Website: crate-barrel
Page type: billing-address
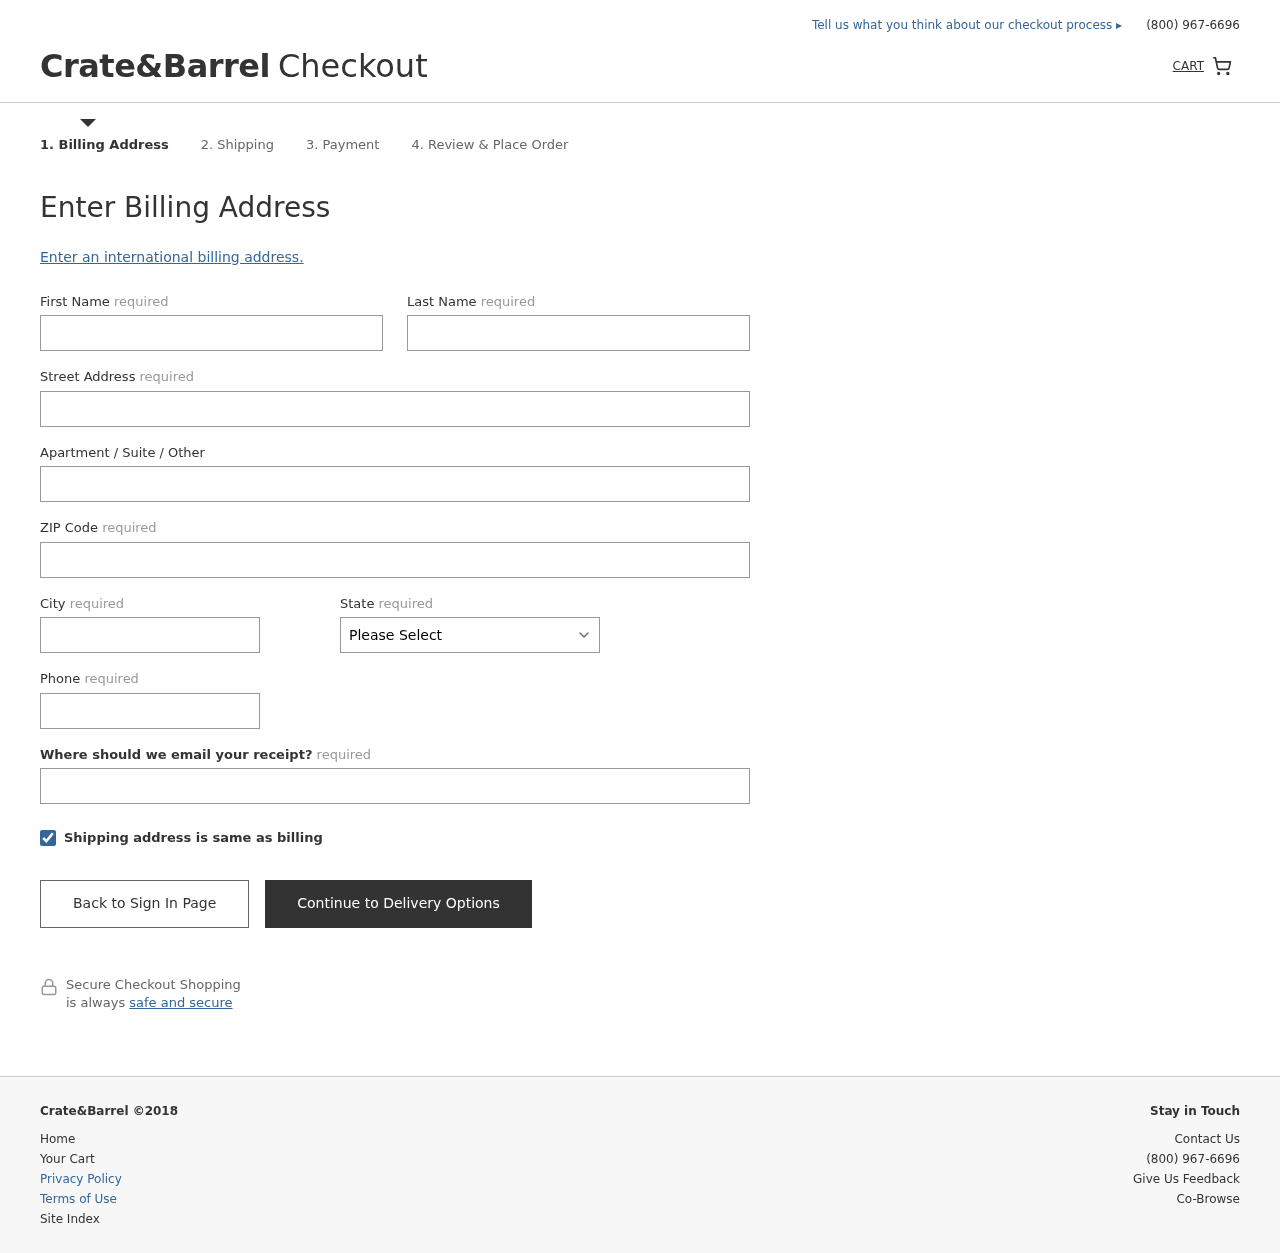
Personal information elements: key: PII_STATE
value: Nebraska
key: PII_FIRSTNAME
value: Ryan
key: PII_LASTNAME
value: Walter
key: PII_STREET
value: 5012 Lauren Mount Suite 212
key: PII_POSTCODE
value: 36394
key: PII_CITY
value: East Melissafort
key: PII_PHONE
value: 9949467959
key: PII_EMAIL
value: rwalter@yahoo.com